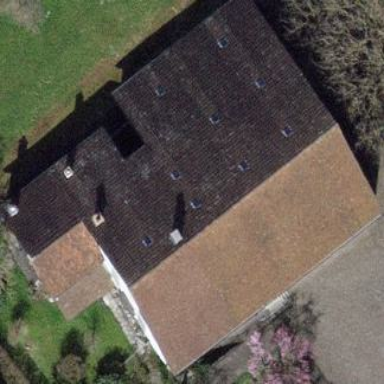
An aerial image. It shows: Farm building.